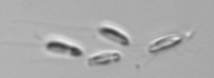
Label: Dinobryon